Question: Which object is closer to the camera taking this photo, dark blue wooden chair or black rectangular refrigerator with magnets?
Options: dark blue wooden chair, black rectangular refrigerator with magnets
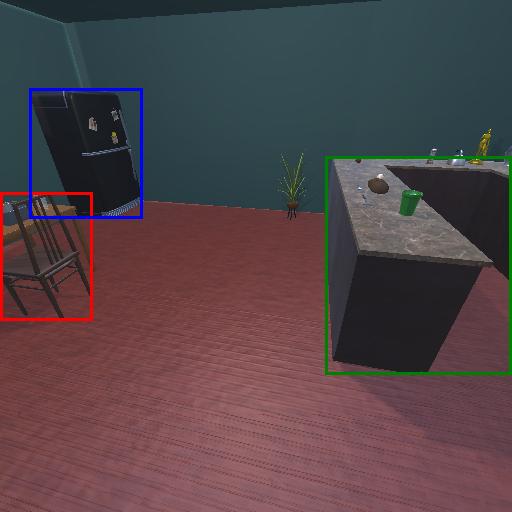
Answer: dark blue wooden chair